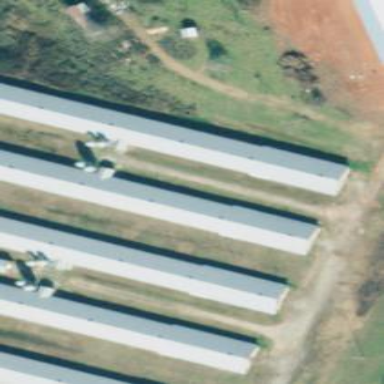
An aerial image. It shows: Poultry house.